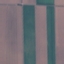
Land use / land cover class: AnnualCrop